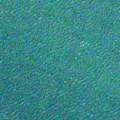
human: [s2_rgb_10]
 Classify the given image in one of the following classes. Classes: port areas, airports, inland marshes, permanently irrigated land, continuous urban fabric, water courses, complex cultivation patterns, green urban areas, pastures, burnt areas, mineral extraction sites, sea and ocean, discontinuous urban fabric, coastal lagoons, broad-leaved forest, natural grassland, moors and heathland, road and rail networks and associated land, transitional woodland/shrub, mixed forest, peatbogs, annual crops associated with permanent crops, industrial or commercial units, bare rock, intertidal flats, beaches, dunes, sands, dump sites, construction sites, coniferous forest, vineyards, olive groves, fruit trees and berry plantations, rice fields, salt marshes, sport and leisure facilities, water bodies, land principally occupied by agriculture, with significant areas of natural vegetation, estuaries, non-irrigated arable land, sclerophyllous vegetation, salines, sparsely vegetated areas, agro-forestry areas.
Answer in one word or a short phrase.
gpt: sea and ocean